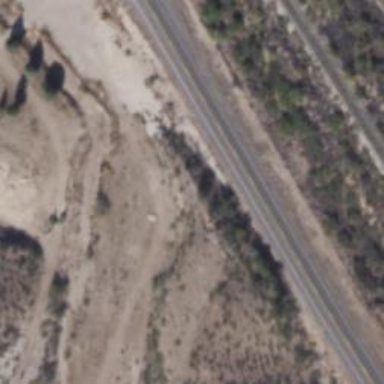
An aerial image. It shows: Abandoned road.